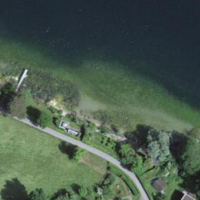
EUNIS habitat code: 14
Species observed at this site:
Chroicocephalus ridibundus
Phoenicurus ochruros
Podiceps cristatus
Fulica atra
Hirundo rustica
Turdus merula